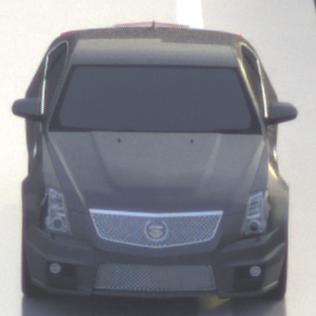
Make: Cadillac
Model: CTS-V
Detailed model: CTS-V (II) Limousine
Model produced from: 2008/11
Model produced until: 2010/12
Doors: 4
Color: gray
Road condition: wet road
Daytime: sunrise or sunset
Contrast: low contrast